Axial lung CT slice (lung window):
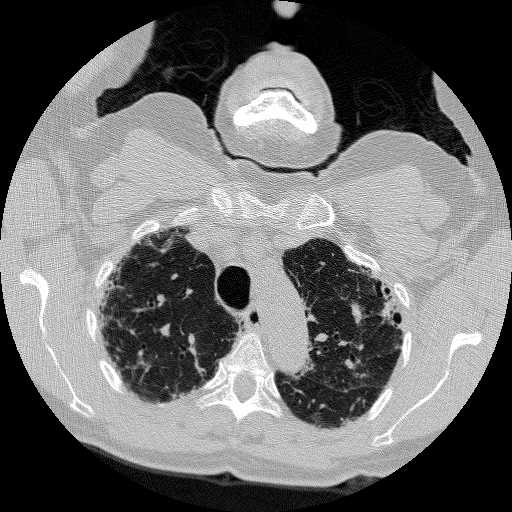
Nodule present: no